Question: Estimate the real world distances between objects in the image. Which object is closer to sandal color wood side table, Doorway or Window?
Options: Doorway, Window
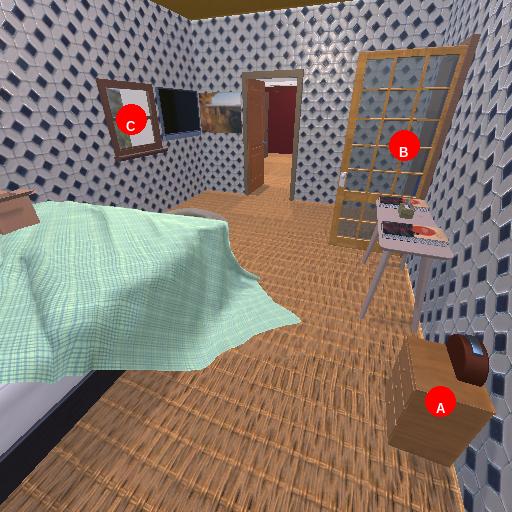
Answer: Doorway